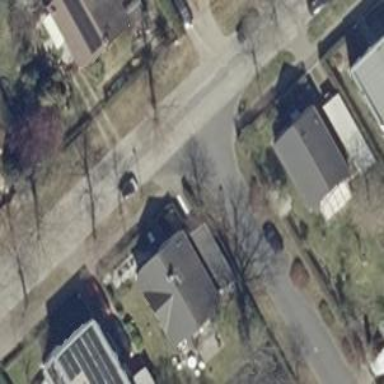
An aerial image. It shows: Residential road with asphalt surface. There is street side parking available on the right.